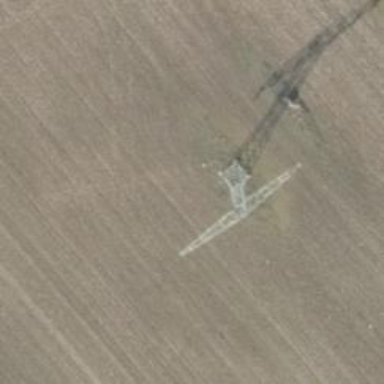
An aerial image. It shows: Power line is depicted.